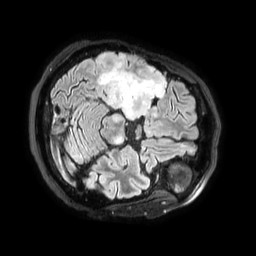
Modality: FLAIR
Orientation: axial
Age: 35
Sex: male
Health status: ill
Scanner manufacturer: philips
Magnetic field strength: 3 T
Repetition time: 4.8 s
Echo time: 0.34 s